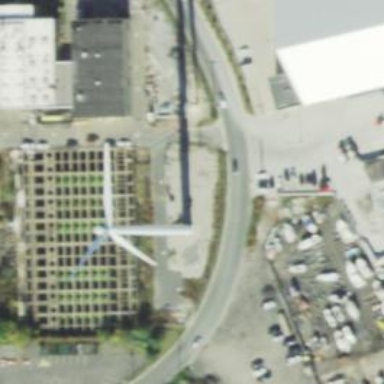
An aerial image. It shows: Wind generator with horizontal axis. The generator is wind turbine.